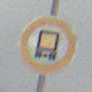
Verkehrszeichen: VerbotKennzeichnungspflichtigeKraftfahrzeugeGefaehrlicheGueter
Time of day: MorningAfternoon
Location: Outdoor (Nature)
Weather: Overcast
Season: Winter
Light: Natural